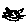
Label: cat